Current action and preconditions to check: trajectory_clear

Your task: For each precondition in the list above, predict whether it will hold at this action.

Consider the current scene as observed from the mobile robot's camera, and analyze the predicted future states of all dynamic agents (e.g., people, animals, vehicles, or any moving entities) within the NEXT SECOND.

IMPORTANT: Only answer "very likely" if you are absolutely certain—based on strong, clear evidence—that a dynamic agent will violate the precondition in the predicted future state. Do NOT answer "very likely" for unlikely, ambiguous, or low-probability risks.

Ask yourself for each precondition: Is there a high probability, with clear and convincing evidence, that the predicted future states of any dynamic agent will interfere with the predicted future state of the currently executing action within the NEXT SECOND, causing that precondition to fail?

Assess the risk level based on these predictions. Use "likely" or "very likely" if motions create a clear risk of interference.

Use "neutral" or "improbable" if agents are nearby but their predicted paths are clearly diverging or non-conflicting.

Failure Risk Categories: "very improbable", "improbable", "neutral", "likely", "very likely"

Answer Format: Output ONLY the probability_of_failure value from these categories: "very improbable", "improbable", "neutral", "likely", "very likely"

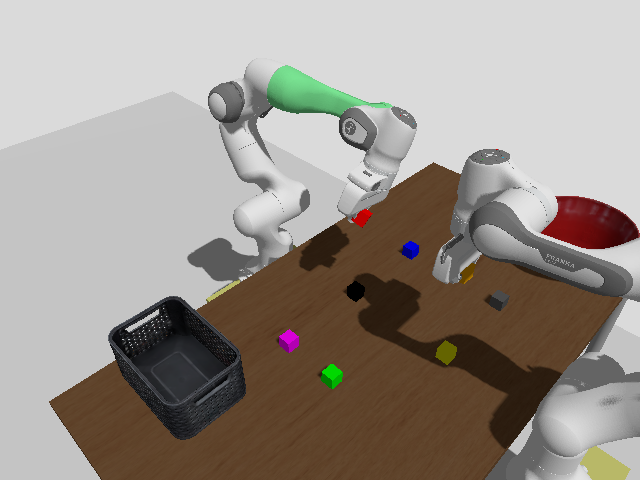

Answer: very improbable